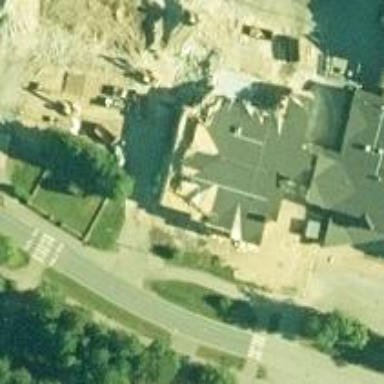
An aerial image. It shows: School building.